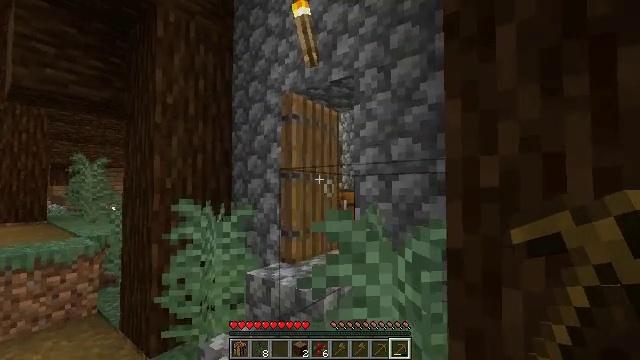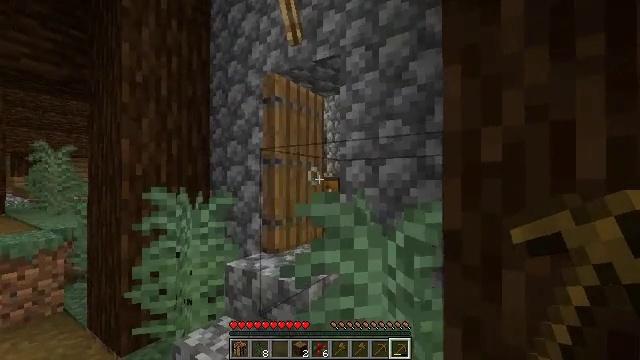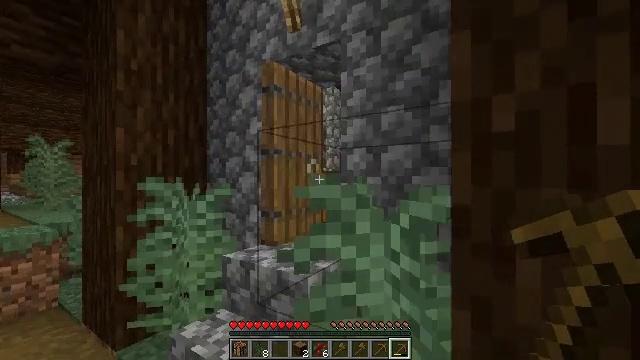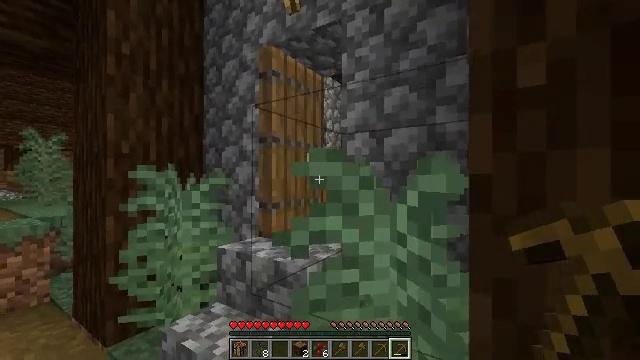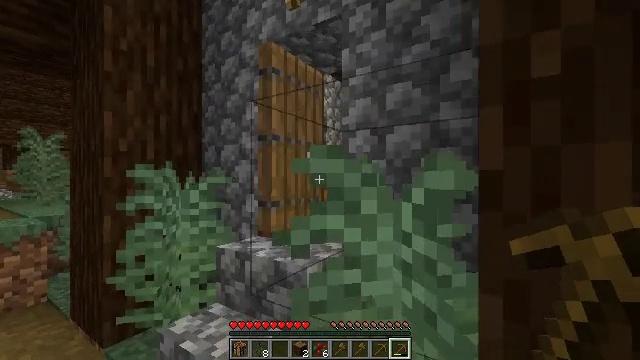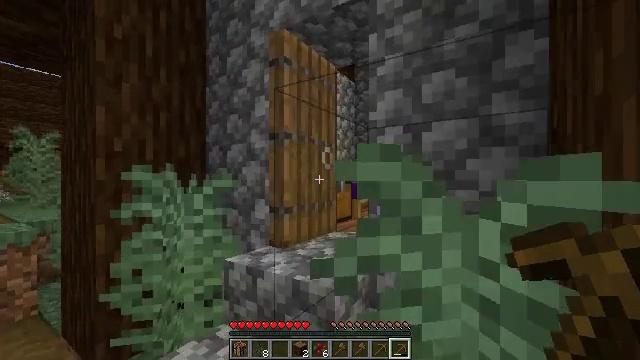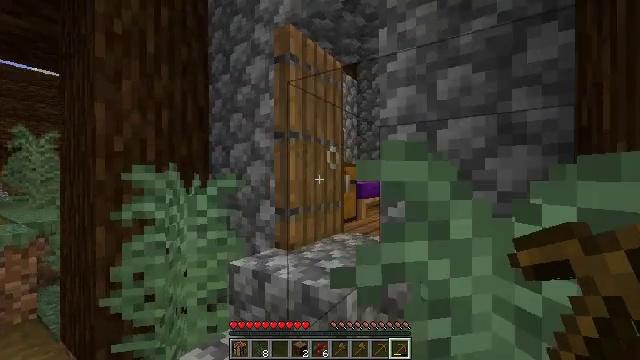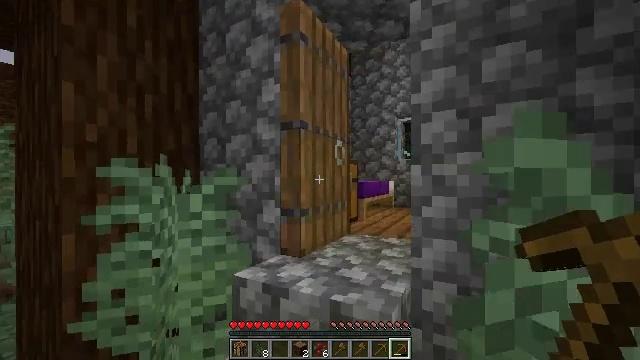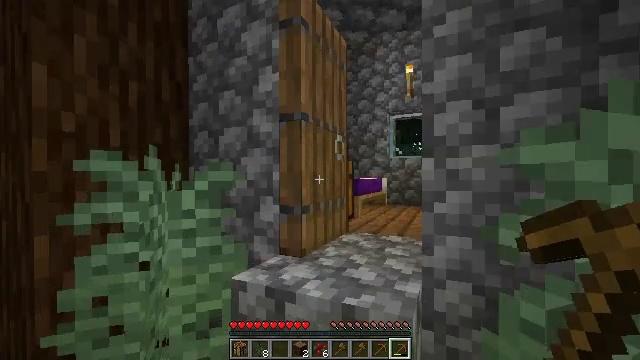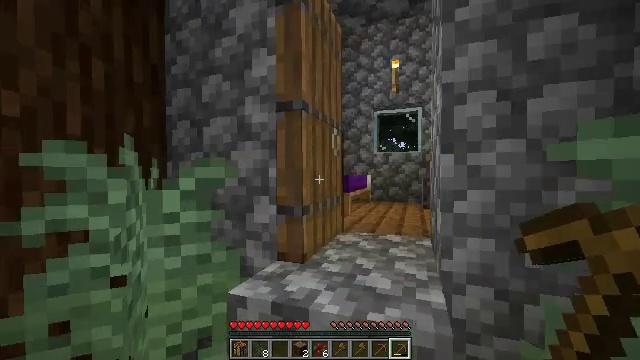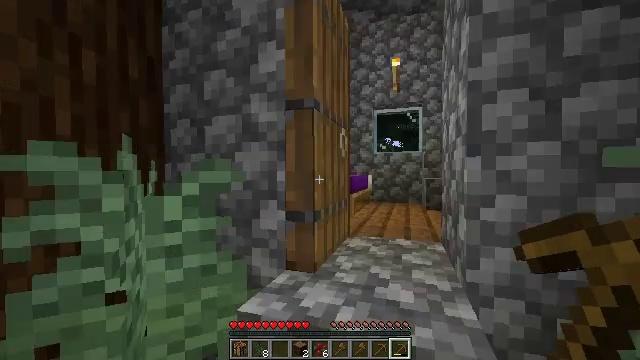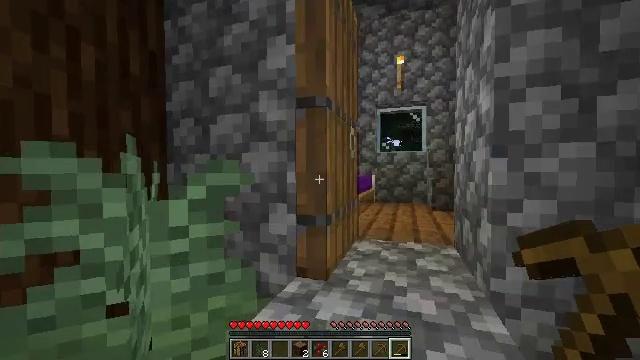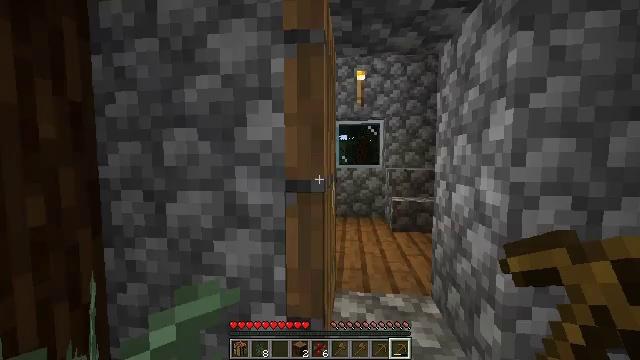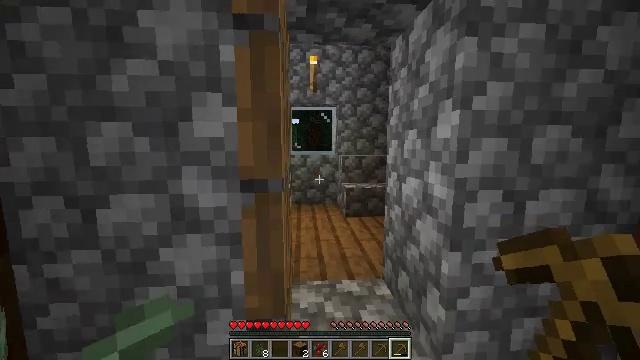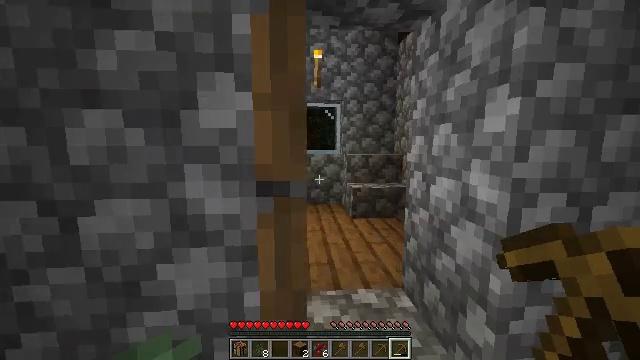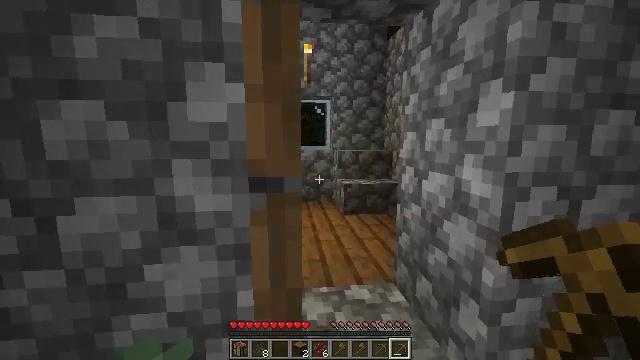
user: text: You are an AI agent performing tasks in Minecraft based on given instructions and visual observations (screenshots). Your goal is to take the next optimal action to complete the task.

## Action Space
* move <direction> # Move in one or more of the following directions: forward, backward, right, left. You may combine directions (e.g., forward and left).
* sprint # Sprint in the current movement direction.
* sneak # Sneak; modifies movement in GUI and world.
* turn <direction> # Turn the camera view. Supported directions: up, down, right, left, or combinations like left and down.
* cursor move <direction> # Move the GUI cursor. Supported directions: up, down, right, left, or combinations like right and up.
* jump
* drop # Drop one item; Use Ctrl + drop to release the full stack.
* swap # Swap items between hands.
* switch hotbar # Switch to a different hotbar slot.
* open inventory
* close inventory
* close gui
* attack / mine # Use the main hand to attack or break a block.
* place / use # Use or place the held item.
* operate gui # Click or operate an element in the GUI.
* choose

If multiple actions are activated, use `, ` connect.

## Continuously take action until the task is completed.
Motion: motion action
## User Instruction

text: Break the spruce leaves to clear the area.
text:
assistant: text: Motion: move forward, turn right and down
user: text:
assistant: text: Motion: move forward
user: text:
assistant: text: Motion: move forward
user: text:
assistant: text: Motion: move forward and move left
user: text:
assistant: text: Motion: move forward and move left
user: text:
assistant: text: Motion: move forward and move left
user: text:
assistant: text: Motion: move forward and move left, turn right
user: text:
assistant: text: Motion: move forward and move left, turn right
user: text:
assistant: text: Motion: move forward and move left, turn right
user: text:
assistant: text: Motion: move forward and move left, turn right
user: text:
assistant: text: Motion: move forward and move left
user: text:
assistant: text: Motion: move forward and move left, turn right and down
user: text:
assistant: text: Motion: move forward, turn right and down
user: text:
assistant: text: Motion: no_op
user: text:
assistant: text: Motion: turn right
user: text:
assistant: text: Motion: move forward
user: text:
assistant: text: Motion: move forward
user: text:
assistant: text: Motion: move forward, jump
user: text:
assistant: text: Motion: move forward, jump
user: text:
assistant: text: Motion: move forward, turn left and down, jump
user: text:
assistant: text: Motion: move forward, turn left, jump
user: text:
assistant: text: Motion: move forward, jump
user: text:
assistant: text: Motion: move forward
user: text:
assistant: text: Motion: move forward and move right, turn left and down
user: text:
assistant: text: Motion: move forward and move right, turn left and down
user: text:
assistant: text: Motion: move forward and move right, turn left and down
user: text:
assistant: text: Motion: move forward and move right, turn left
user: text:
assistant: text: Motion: move forward and move right
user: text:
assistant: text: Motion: move forward, turn left
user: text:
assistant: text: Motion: move forward, turn left